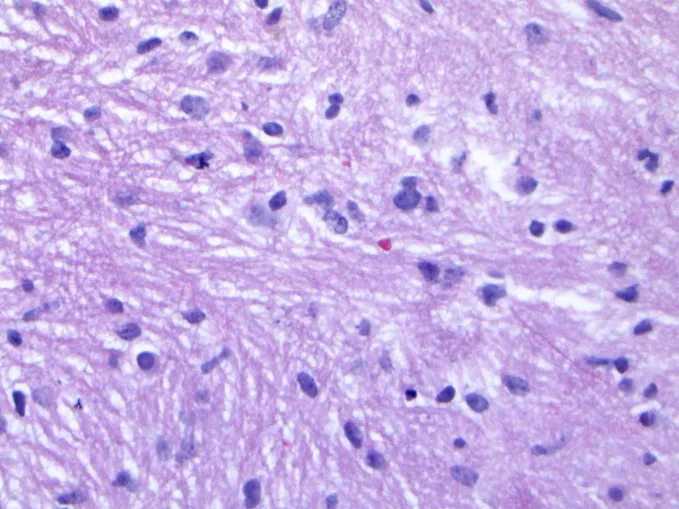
Hematoxylin and eosin (H&E) staining of tumor biopsy. Distinct features of atypical glial infiltrate are not definitively demonstrated and it is not feasible to establish a morphologic diagnosis of glioblastoma given the pontine location, as a biopsy sufficient to establish such a diagnosis would likely kill the patient.
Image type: pathology (h&e)